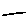
Label: line